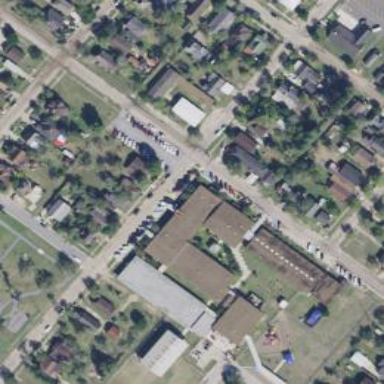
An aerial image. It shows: School.